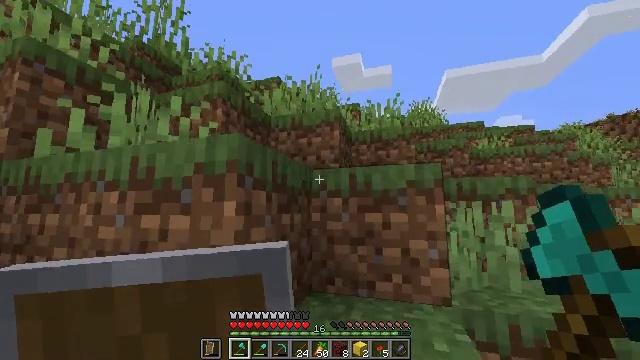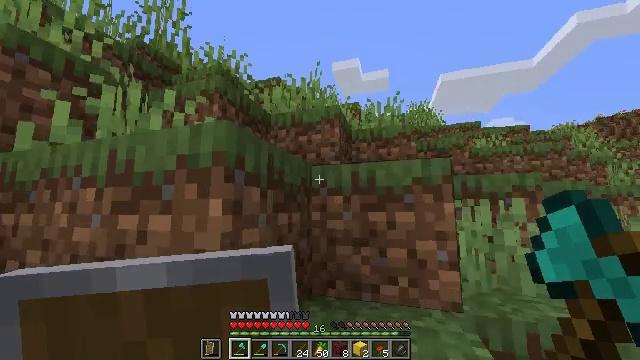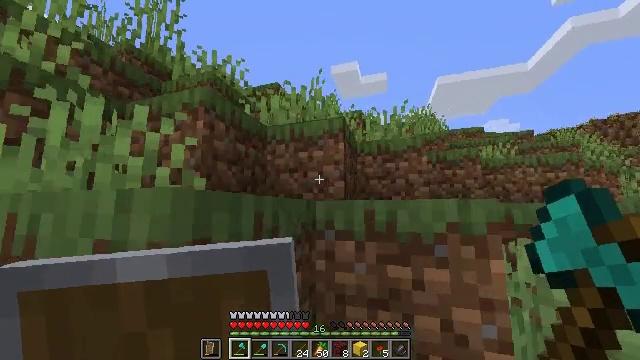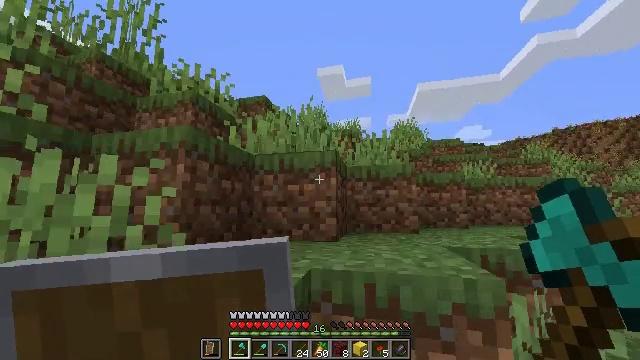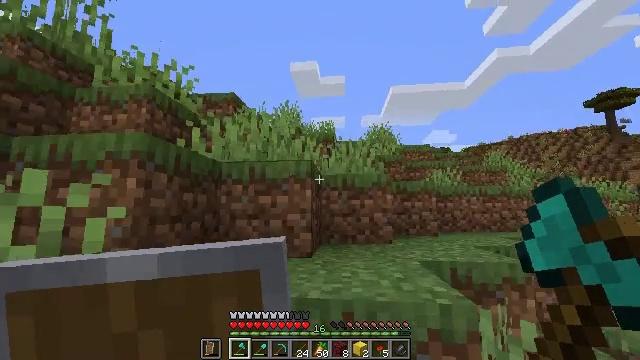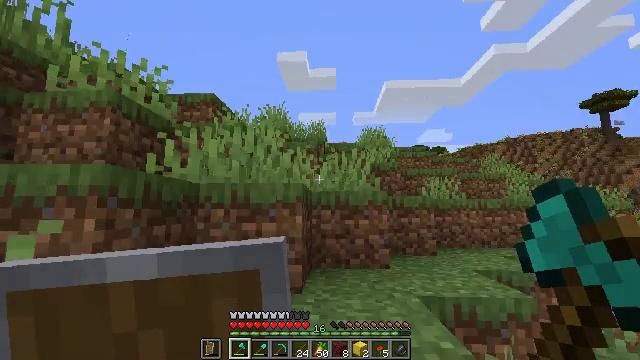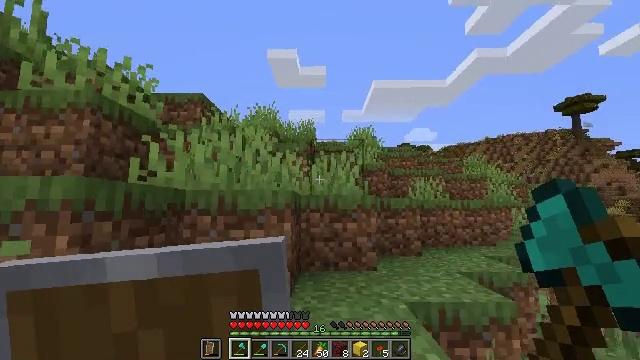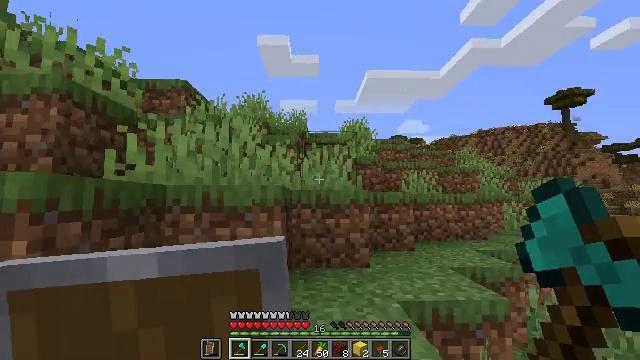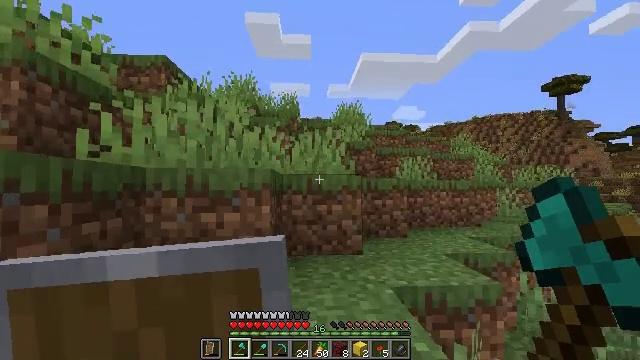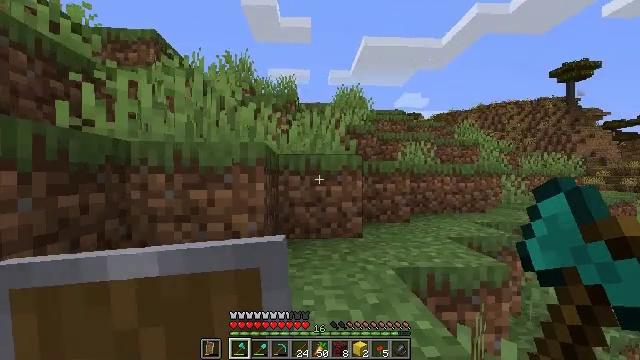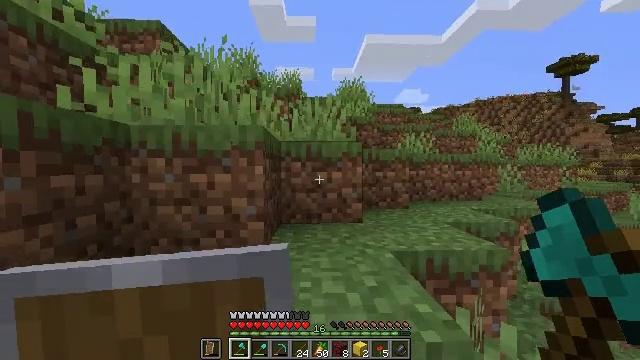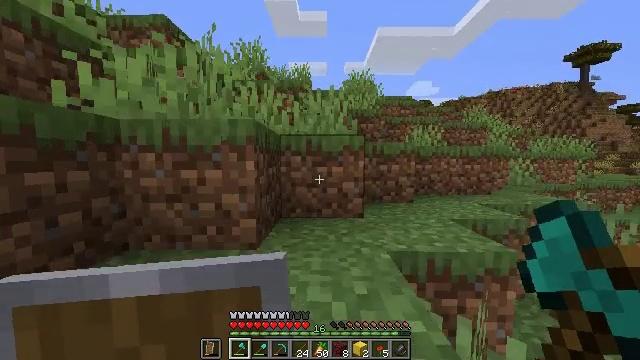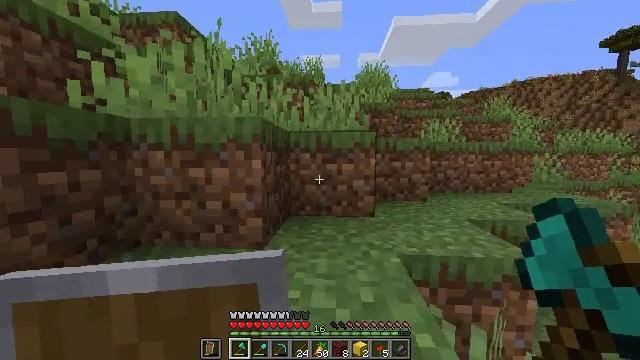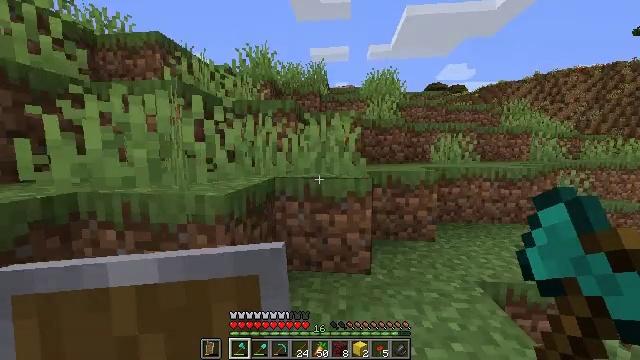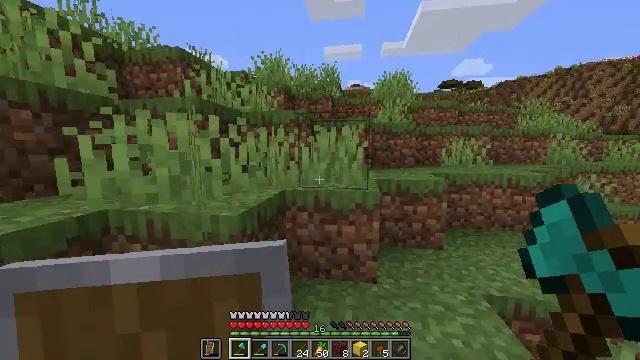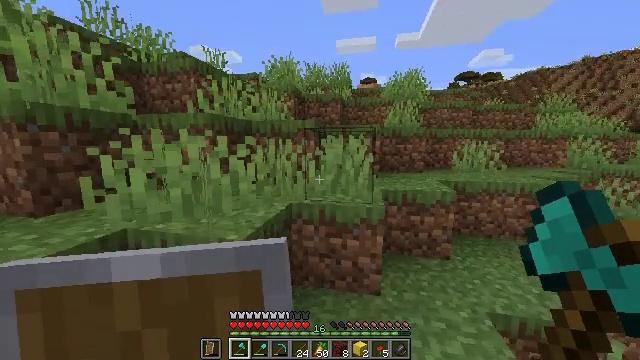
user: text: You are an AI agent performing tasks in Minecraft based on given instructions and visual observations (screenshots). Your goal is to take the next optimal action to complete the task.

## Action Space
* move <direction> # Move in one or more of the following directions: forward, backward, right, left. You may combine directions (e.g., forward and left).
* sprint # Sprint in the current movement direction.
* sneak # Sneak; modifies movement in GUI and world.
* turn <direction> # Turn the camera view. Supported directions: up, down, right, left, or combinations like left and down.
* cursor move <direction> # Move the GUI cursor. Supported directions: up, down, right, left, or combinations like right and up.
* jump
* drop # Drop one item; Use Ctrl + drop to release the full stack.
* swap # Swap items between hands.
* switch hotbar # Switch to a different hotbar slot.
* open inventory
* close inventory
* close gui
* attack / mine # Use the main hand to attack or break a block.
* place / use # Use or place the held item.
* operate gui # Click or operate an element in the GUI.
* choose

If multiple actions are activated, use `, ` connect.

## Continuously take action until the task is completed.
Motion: motion action
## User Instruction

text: Drop a carrot.
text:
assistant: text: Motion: move forward, sprint, jump
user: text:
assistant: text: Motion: move forward, sprint, jump
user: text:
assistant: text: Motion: move forward, sprint, turn right, jump
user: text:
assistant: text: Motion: move forward, sprint, turn right, jump
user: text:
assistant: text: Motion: move forward, sprint, turn right, jump
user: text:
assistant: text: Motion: move forward, sprint, turn right, jump
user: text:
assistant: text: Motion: move forward, sprint, turn right and down, jump
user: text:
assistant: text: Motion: move forward and move right, sprint, turn right and down, jump
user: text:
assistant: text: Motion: move forward and move right, sprint, turn down, jump
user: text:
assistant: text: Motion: move forward and move right, sprint, turn left and down, jump
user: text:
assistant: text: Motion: move forward and move right, sprint, turn left and down, jump
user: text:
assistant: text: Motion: move forward and move right, sprint, turn left and down, jump
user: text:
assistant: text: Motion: move forward, sprint, turn left, jump
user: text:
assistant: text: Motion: move forward, sprint, turn left and down, jump
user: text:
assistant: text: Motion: move forward, sprint, turn left and down, jump
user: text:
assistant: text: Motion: move forward, sprint, turn left and down, jump
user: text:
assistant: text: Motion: move forward, sprint, jump
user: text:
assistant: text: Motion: move forward, sprint, jump
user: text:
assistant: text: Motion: move forward, sprint, jump
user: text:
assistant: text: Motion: move forward, sprint, jump
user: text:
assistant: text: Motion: move forward, sprint, turn up, jump
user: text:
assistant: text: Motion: move forward, sprint, turn up, jump
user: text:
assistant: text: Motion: move forward and move right, sprint, turn left and up, jump
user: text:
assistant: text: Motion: move forward and move right, sprint, jump
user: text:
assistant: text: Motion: move forward and move right, sprint, jump
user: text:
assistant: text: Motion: move forward and move right, sprint, jump
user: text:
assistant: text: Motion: move forward and move right, sprint, turn left, jump
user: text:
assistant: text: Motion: move forward, sprint, turn left, jump
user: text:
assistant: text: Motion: move forward, sprint, turn left, jump
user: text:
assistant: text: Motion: move forward, sprint, turn left, jump